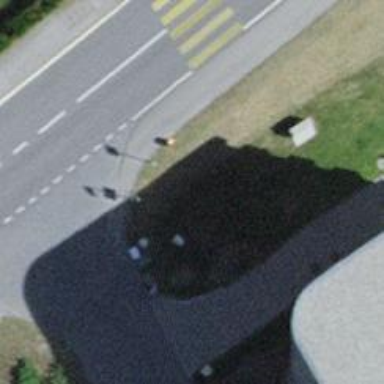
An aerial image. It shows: Bus stop with platform for public transport.